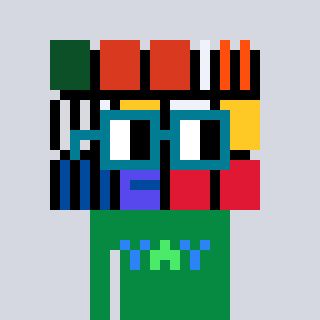
a pixel art character with square dark green glasses, a abstract-shaped head and a green-colored body on a cool background